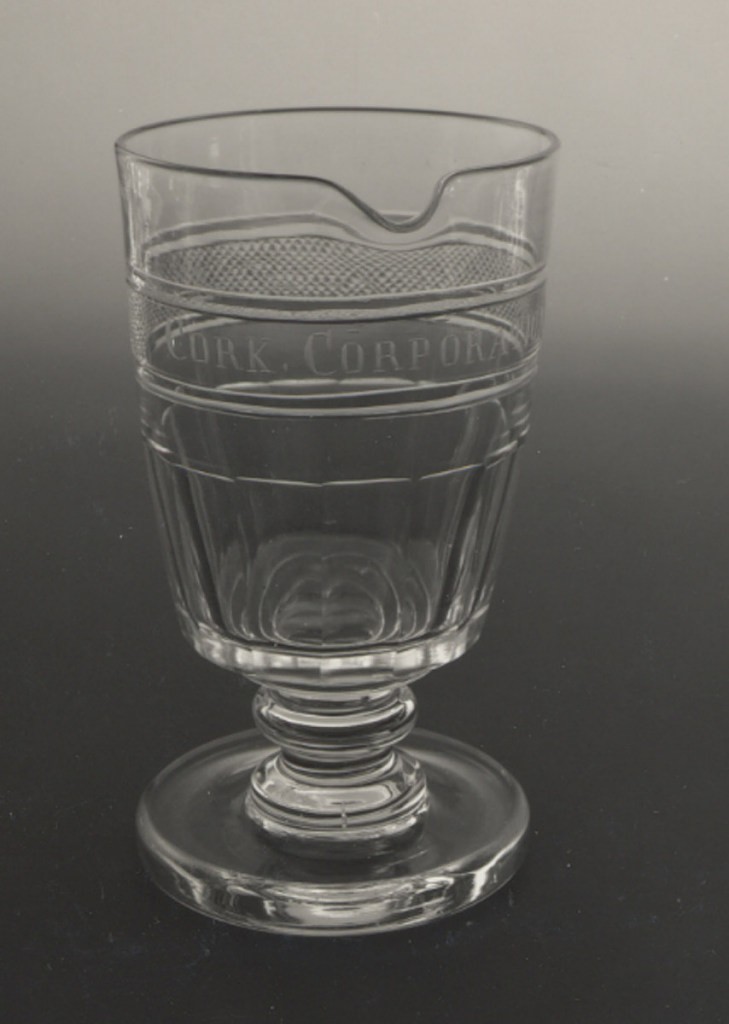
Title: Mixing glass
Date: ca. 1785–1800
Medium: Glass
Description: Goblet-shaped, with straight, slightly flaring sides, on a spool stem with central knop, thick flat circular foot, a pouring spout at lip; cut with vertical flutes bottom of sides, above that a band engraved with "CORK CORPORATION" and fine diamonds; ground pontil mark bottom.